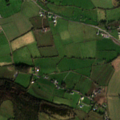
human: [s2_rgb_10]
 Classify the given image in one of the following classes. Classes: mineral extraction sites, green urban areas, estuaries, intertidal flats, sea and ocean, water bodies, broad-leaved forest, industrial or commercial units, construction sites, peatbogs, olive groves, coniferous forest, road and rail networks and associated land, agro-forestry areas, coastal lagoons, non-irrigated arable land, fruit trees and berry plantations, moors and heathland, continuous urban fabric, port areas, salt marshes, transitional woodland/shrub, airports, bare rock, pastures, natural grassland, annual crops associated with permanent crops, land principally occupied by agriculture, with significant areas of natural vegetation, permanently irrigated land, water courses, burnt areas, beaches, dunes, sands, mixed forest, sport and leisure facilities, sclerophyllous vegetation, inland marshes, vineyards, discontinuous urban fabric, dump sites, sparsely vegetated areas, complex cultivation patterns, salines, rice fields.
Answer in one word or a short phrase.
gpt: discontinuous urban fabric, non-irrigated arable land, pastures, coniferous forest